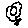
Label: flower